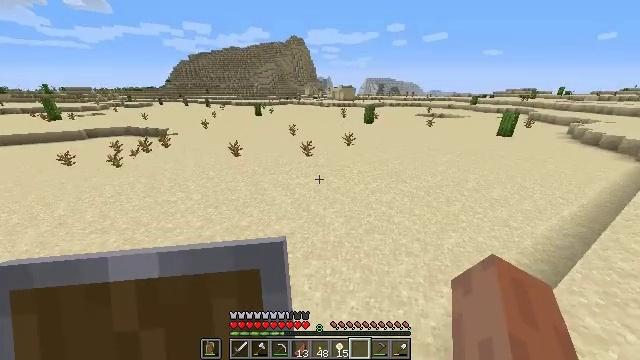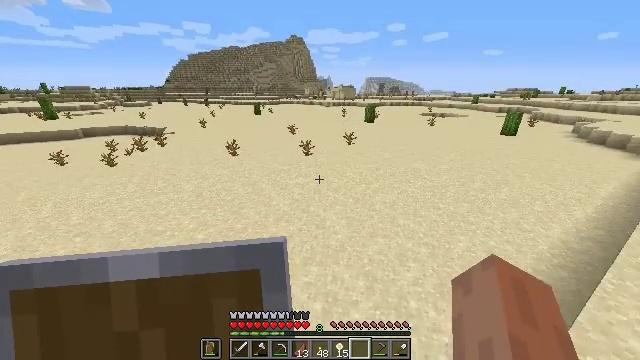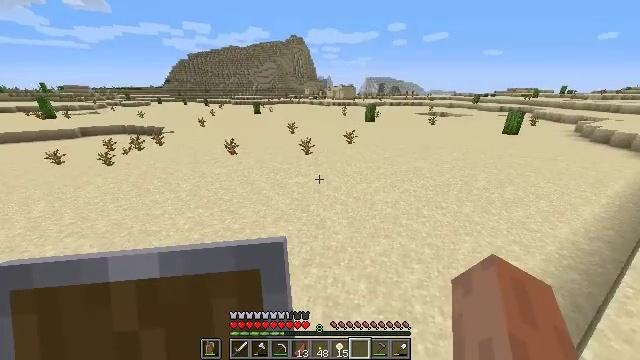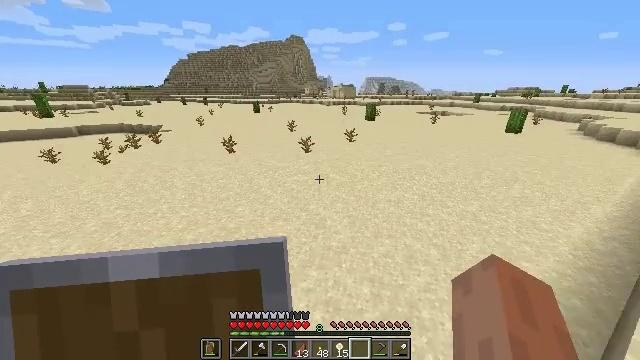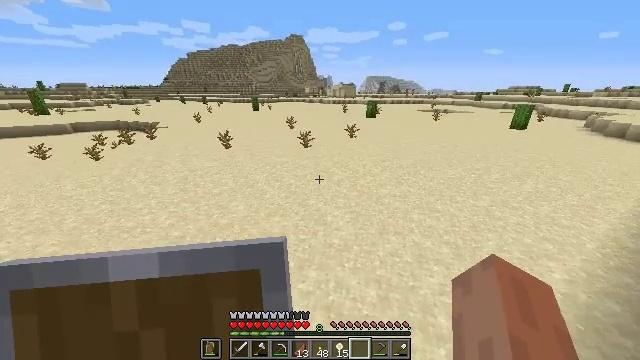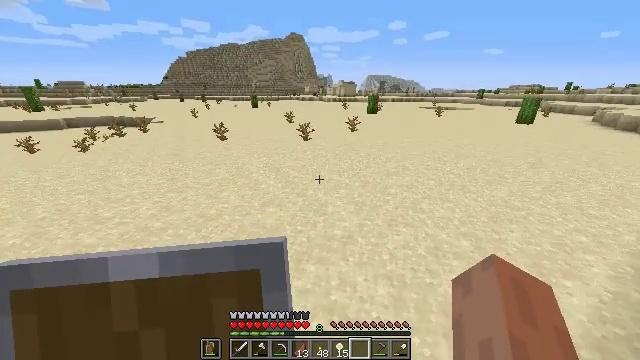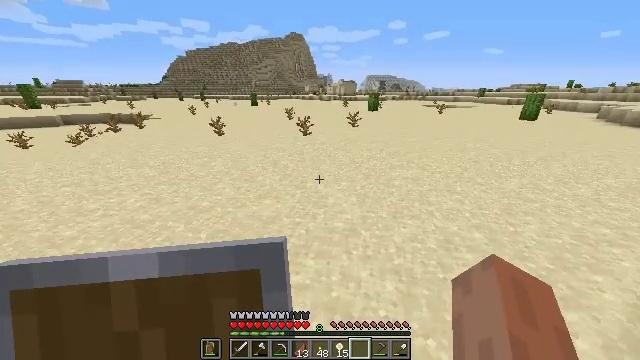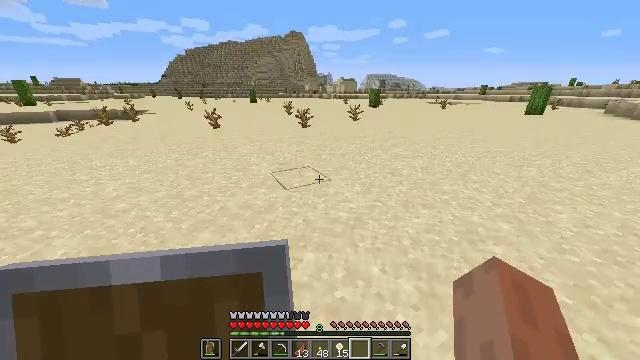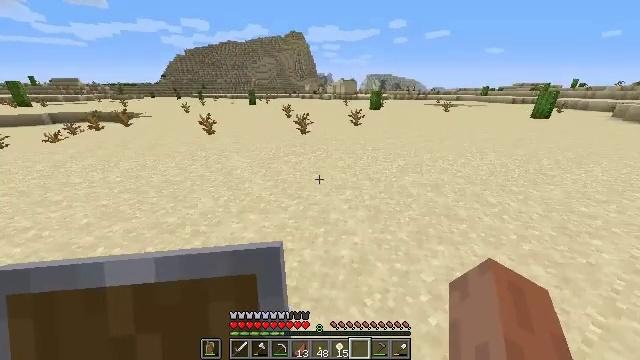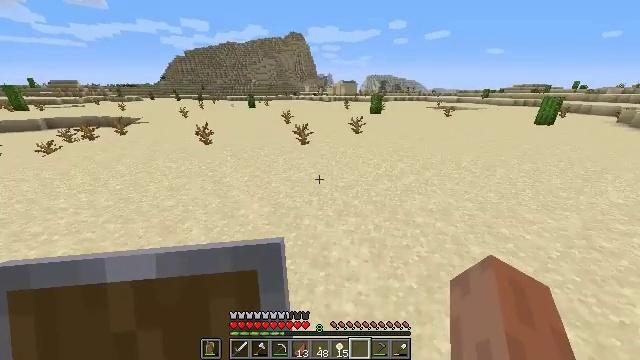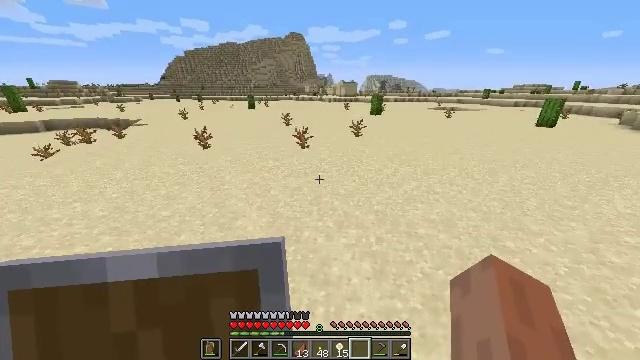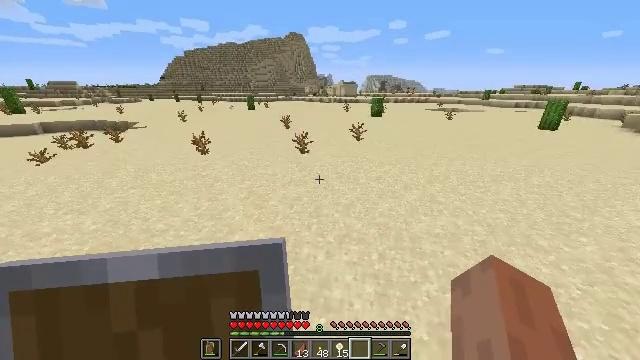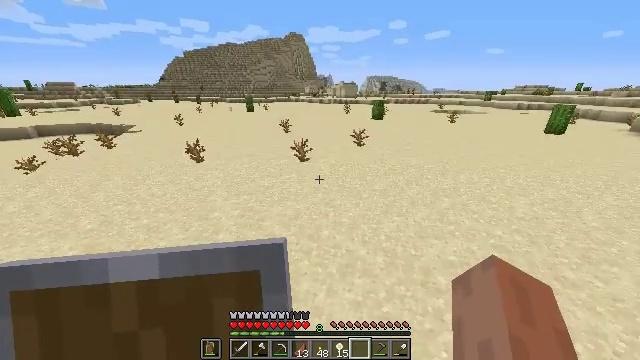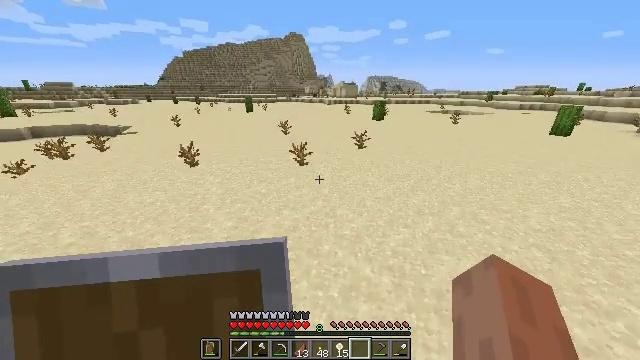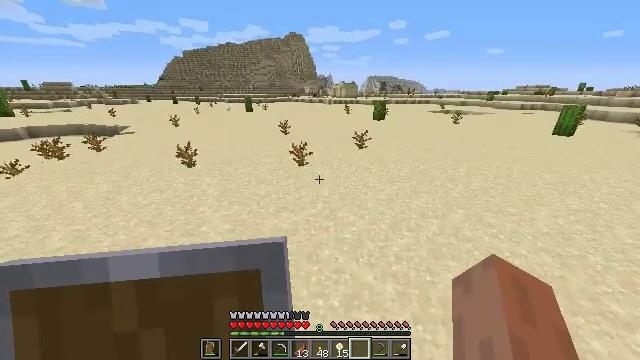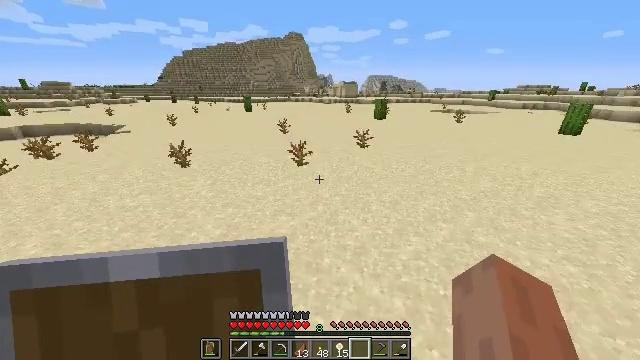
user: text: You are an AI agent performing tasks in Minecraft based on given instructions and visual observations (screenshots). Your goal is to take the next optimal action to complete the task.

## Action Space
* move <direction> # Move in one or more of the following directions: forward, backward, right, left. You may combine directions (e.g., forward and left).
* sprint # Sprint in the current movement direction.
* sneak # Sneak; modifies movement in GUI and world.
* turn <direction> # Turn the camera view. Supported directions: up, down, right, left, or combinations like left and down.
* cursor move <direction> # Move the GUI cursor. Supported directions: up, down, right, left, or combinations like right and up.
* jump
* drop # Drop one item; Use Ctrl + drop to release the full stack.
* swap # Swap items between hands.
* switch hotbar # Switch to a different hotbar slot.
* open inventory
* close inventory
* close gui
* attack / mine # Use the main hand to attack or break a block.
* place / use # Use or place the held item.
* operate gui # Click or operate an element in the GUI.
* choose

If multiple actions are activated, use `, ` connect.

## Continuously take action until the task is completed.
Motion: motion action
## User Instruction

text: Mine the potted dead bush.
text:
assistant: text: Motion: move forward, jump
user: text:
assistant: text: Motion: move forward, jump
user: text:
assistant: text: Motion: move forward, jump
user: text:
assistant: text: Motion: move forward, jump
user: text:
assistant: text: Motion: move forward, jump
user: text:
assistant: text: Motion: move forward, jump
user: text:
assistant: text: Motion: move forward, jump
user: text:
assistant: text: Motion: move forward, jump
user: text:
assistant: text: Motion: move forward, jump
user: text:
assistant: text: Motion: move forward, jump
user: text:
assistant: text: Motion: move forward, jump
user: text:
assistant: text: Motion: move forward, jump
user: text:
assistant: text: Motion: move forward, jump
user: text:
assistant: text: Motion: move forward, jump
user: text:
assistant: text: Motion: move forward, jump
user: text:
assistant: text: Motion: move forward, jump
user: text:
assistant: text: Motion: move forward, jump
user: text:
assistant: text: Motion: move forward, jump
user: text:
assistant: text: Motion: move forward, jump
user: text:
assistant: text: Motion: move forward, jump
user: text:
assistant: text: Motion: move forward, jump
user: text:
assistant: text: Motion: move forward, jump
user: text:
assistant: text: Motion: move forward, jump
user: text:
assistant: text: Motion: move forward, jump
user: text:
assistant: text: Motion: move forward, jump
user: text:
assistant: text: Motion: move forward, jump
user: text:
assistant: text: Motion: move forward, jump
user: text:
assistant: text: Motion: move forward, jump
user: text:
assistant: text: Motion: move forward, jump
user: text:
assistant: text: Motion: move forward, jump